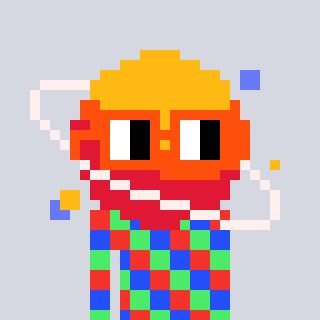
a pixel art character with square orange glasses, a saturn-shaped head and a magenta-colored body on a cool background